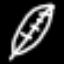
Label: leaf